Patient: sex F, age 73
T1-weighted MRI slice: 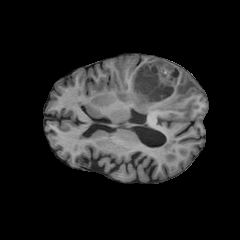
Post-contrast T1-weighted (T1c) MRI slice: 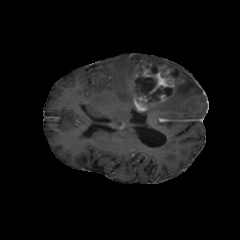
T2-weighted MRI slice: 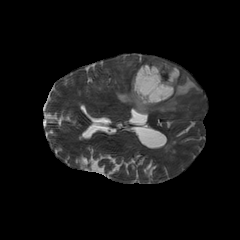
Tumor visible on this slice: yes
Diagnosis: Glioblastoma, IDH-wildtype
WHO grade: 4